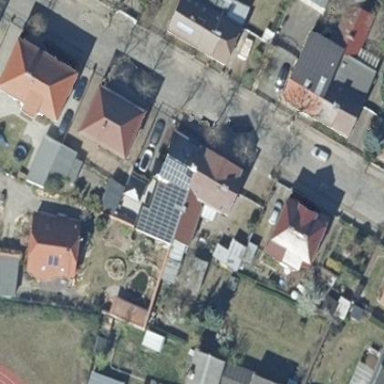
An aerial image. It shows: Semi-detached house.